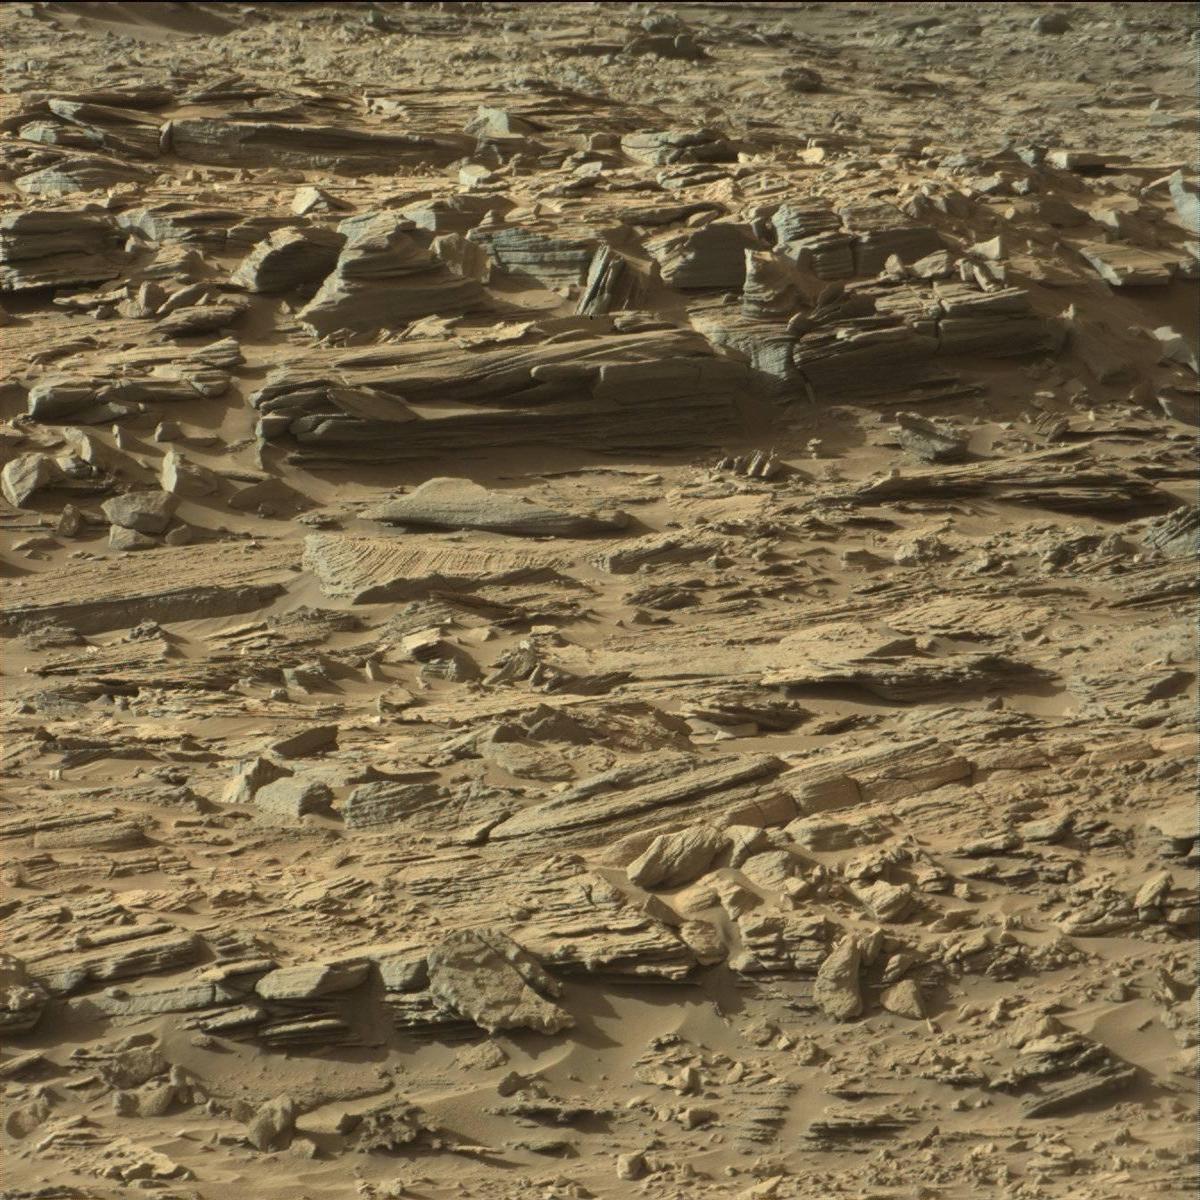
Terrain classes present: Bedrock, Sand / Soil